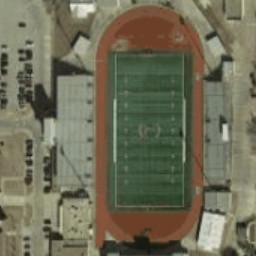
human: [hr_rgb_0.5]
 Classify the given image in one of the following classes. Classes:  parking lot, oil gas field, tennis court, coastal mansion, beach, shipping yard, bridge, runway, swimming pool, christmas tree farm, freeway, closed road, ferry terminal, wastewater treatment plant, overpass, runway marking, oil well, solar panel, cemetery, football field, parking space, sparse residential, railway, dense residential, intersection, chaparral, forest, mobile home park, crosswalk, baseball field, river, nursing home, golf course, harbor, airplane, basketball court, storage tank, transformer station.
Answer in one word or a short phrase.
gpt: football field